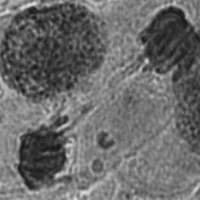
Label: telophase